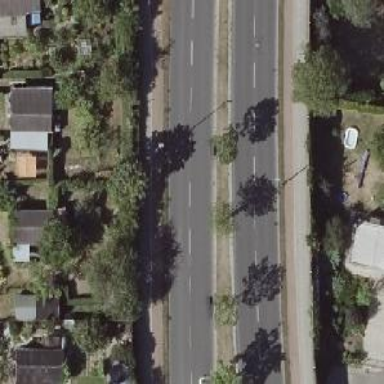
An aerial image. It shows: Avenue of deciduous broadleaved trees.